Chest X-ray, PA view. Patient: 42 years old, sex M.
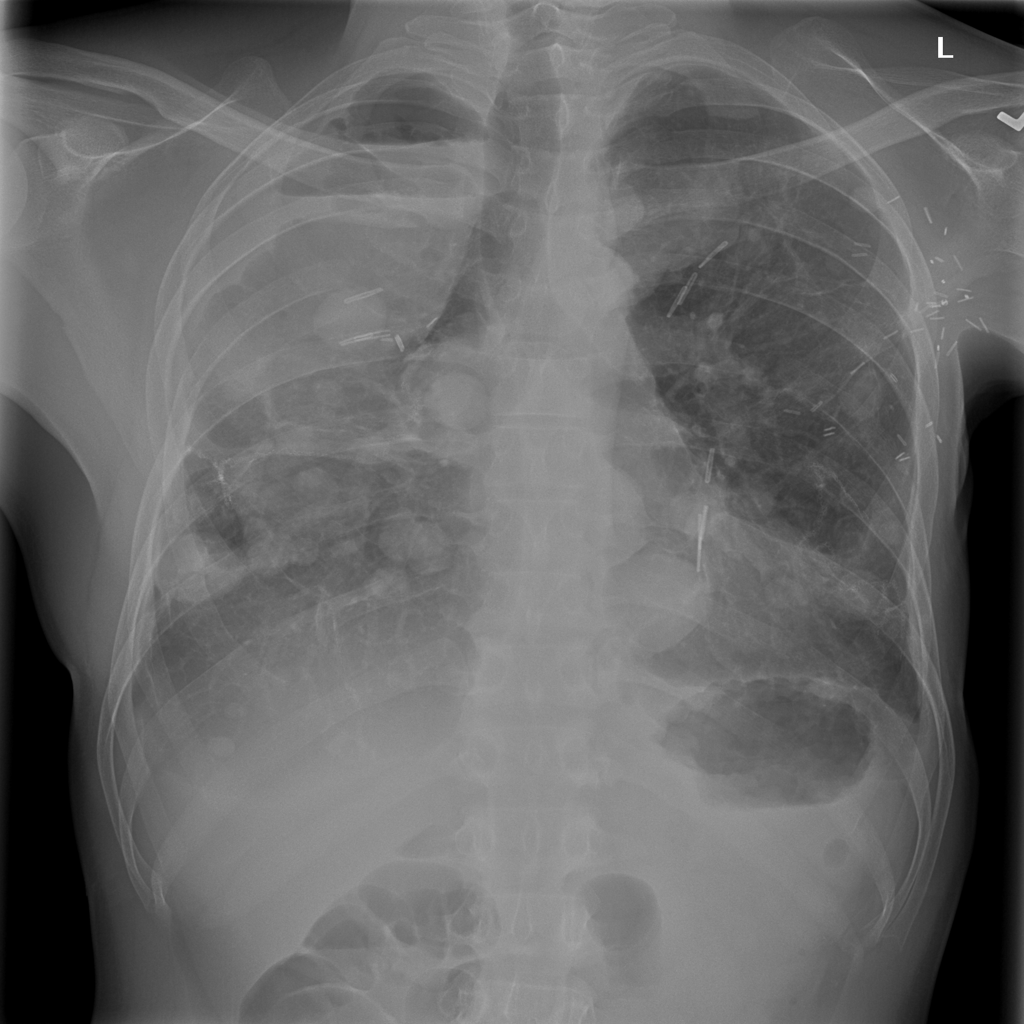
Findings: No Finding